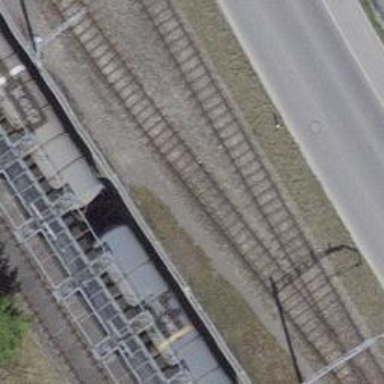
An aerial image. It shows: Single-track railway spur.